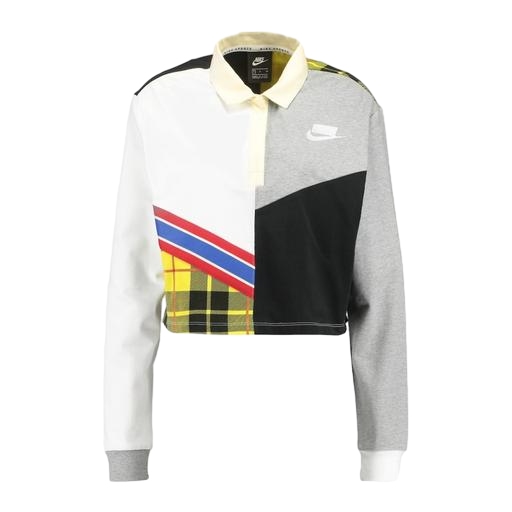
multicolor long-sleeve iconic polo, multicolor court pure tennis top, multicolor court baseline tennis shirt, white background